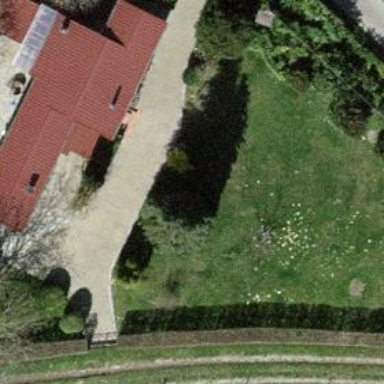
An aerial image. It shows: Simple house.